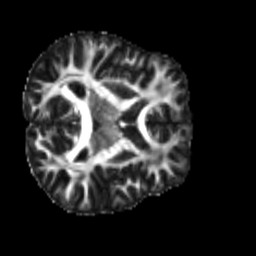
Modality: FA
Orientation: axial
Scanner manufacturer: siemens
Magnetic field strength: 3 T
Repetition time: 4 s
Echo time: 0.0594 s